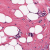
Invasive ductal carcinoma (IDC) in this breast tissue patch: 0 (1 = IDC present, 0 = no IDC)